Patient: sex M, age 65
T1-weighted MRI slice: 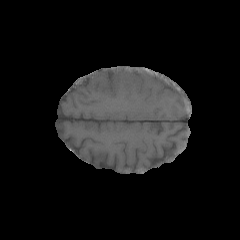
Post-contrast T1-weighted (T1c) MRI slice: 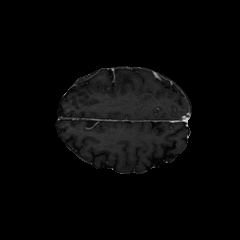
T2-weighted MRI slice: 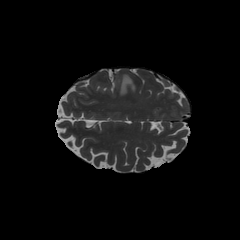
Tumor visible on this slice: yes
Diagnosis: Glioblastoma, IDH-wildtype
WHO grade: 4